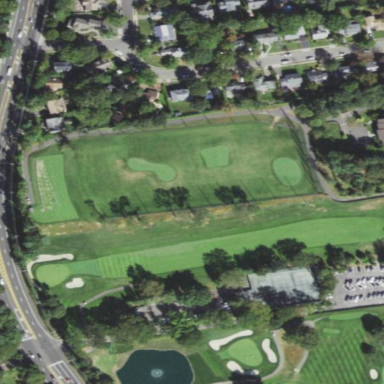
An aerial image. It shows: Rough area in golf course.